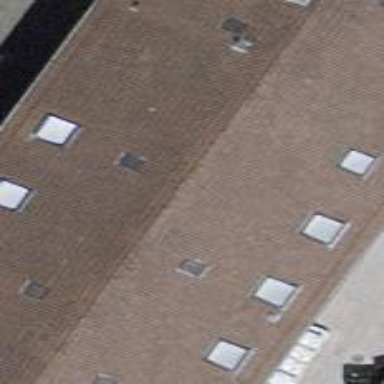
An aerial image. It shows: Flat-roofed commercial building.